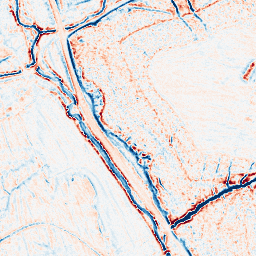
Category: edge_preserving
Decomposition family: bilateral
Decomposition parameters: d: 9
sigma_color: 150
sigma_space: 50
Upsampling method: regularized
Upsampling parameters: scale: 4
lambda_reg: 0.001
Upsampling scale: 4